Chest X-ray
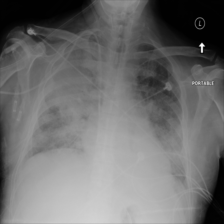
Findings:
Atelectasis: negative
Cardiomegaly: negative
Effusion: negative
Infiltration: negative
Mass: negative
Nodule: negative
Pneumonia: negative
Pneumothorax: negative
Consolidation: positive
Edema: positive
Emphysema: negative
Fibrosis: negative
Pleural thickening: negative
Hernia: negative